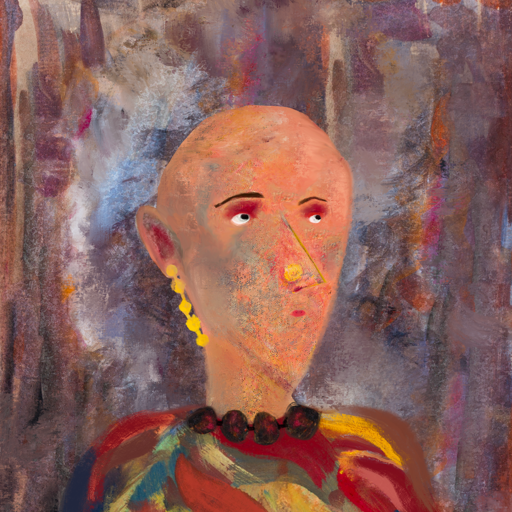
Background: Hypocrite, Head And Neck Side: Irani, Face Side: Irani, Bust: Mother_And_Son_Son, Hair Side: Blank, Head Accessory: Blank, Second Necklace: Blank, Necklace: Mosgoul, Baby: Blank